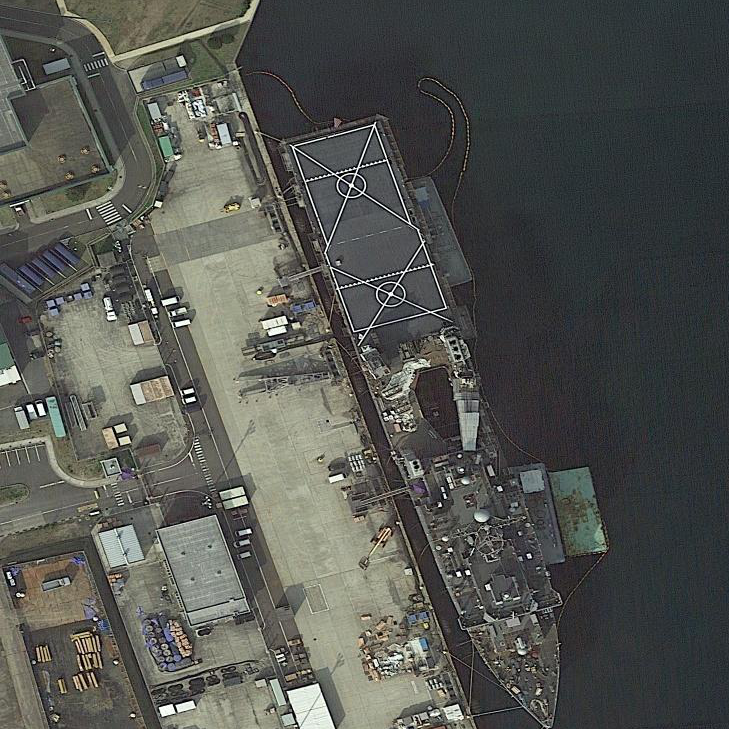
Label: Whitby_Island-class_dock_landing_ship